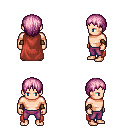
a pixel art fantasy rpg character, male body template, human, light skin, maroon cape, magenta pants, pink plain hairstyle, leather bracers, four views (front, back, left, right), 2x2 character sprite sheet, small pixel art, hard edges, no anti-aliasing